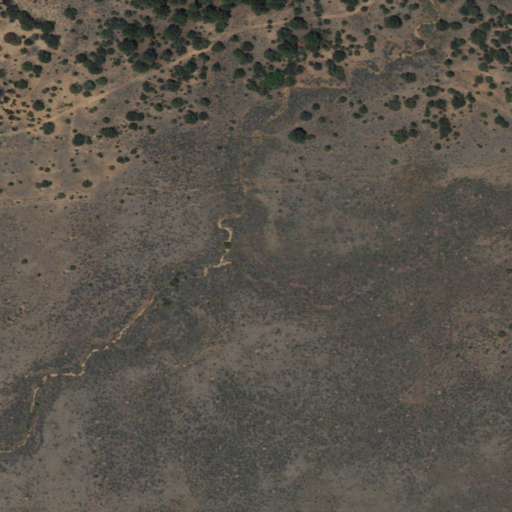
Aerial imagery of valley in New Mexico named Alamosa Canyon containing shrub and evergreen forest